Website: walmart
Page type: order-returns
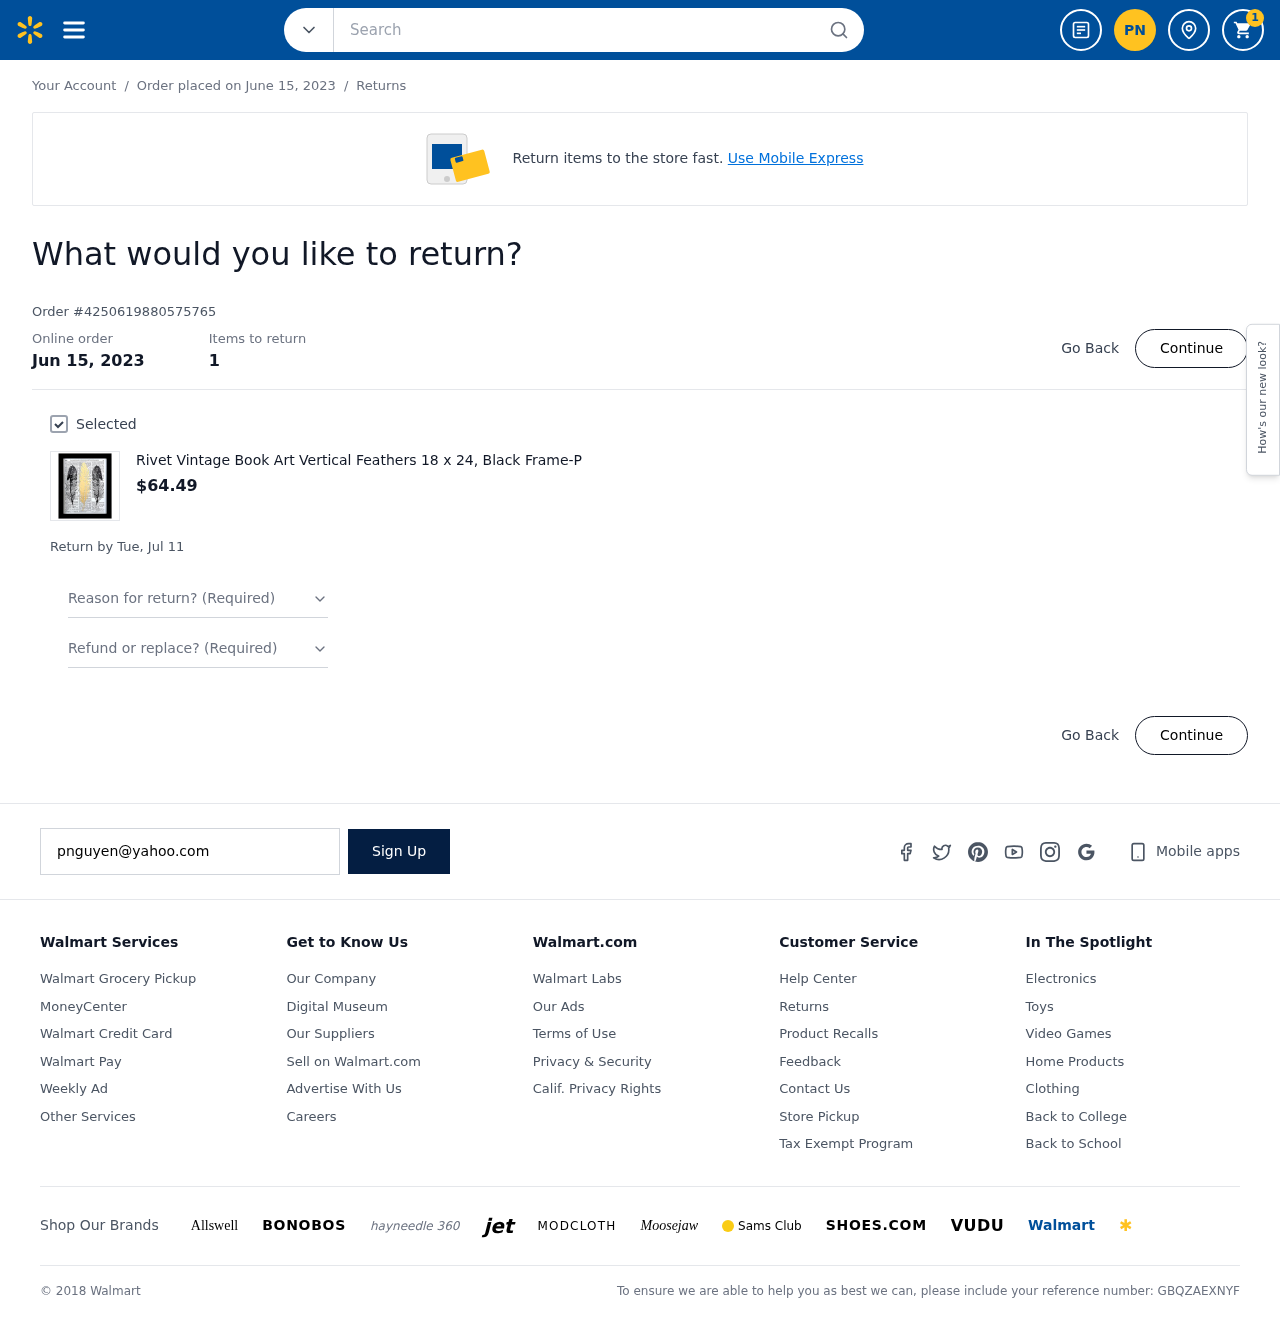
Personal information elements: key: PII_EMAIL
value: pnguyen@yahoo.com
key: PII_INITIALS
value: PN
Product elements: key: PRODUCT1_NAME
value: Rivet Vintage Book Art Vertical Feathers 18 x 24, Black Frame-P
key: PRODUCT1_PRICE
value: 64.49
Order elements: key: ORDER_NUM_ITEMS
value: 1
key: ORDER_DATE
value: Order placed on June 15, 2023
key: ORDER_DATE
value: Jun 15, 2023
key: ORDER_ID
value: Order #4250619880575765
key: ORDER_RETURN_BY_DATE
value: Return by Tue, Jul 11
Search elements: key: HEADER_SEARCH
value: Search